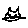
Label: cat